Question: I am using GridMvc to show data from database. GridMvc provide filter and sorting grid which is very useful. But now I meet a problem: I want to use JQuery to get a list of id attributes and pass this list to backend. But the Grid is Paged with 30 records per page. So I can only get a list of 30 ids from Page 1. Here is the paged grid:

What I want to do is get all href values(e.g. get a list of XX from page div). And when user trigger Export button, I define an JS Export function:
'''
$('#Export').click(function () {
//Todo: Select all data from front end. Send a list to backend.
var Items = new Array();
var hrefs = new Array();
$('.pagination li').each(function () {
hrefs.push($(this).find('a').attr('href'));
});
var i = 0;
//var items = DeleteItems();
while (i < hrefs.length) {
//redirected to different pages
document.location.href = '/GridView' + hrefs[i];
//Save data
$('#PCA-grid table').find('.grid-row').each(function (index, item) {
//Find target items
var id;
var $checkbox = $(this).find('.DeleteSelected:first');
//Set a for loop here to
if (!$checkbox.is(':checked')) {
id = Number($checkbox.attr('id'));
if (id != NaN) {
Items.push(id);
}
}
});
i++;
}
//Sent list of ids to backend. Using URL redirect
window.location.replace('/GridView/Export?items=' + Items);
});
'''
The basic thought has been described in code above. What I want to do is get urls from page tag. In while loop, try to redirect to target page and then push id attributes in this page to Items Array. But when I debut using Chrome tool, the while loop is not working as expected. There is no redirection happens.
Am I wrong with this problem?
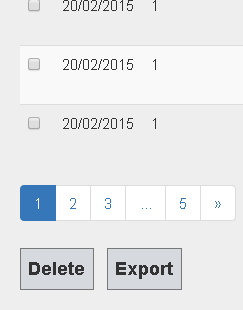
Answer: As far as I considered, it's hard to get all id attributes that needed to be downloaded with paging in grid. What I did was redirecting page to another view. In that view, I hidden same grid with no paging. And sent ids needed to be downloaded from grid to backend, then generated file for client user.
Not sure whether this way is best practice. But I used this method solved this problem.